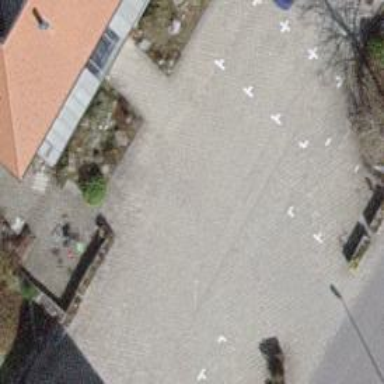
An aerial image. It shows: Driveway made of paving stones.